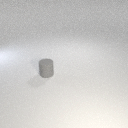
small gray rubber cylinder